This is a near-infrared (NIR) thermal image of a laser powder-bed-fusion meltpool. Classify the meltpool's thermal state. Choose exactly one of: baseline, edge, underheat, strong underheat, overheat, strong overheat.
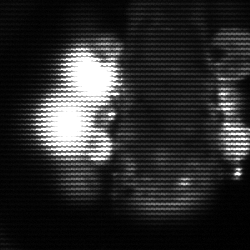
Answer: strong underheat